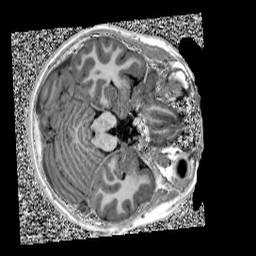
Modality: UNIT1
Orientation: axial
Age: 12
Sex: male
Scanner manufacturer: siemens
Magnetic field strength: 3 T
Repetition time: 4 s
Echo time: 0.00303 s